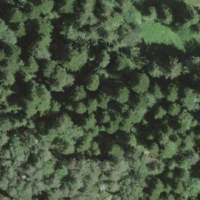
EUNIS habitat code: 43
Species observed at this site:
Filipendula ulmaria